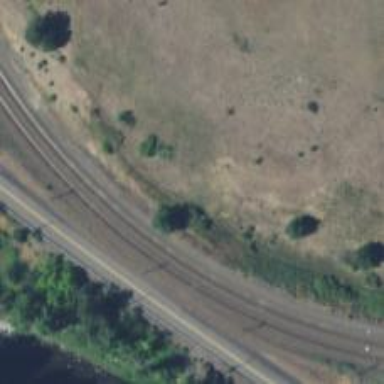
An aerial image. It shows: Railway track.